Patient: sex M, age 57
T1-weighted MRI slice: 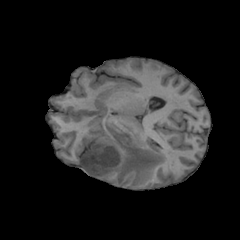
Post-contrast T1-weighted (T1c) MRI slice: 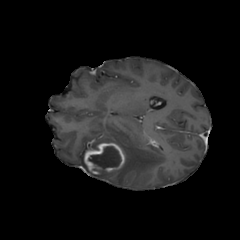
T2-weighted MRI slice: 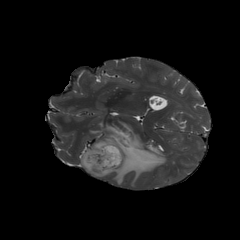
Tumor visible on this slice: yes
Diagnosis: Glioblastoma, IDH-wildtype
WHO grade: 4